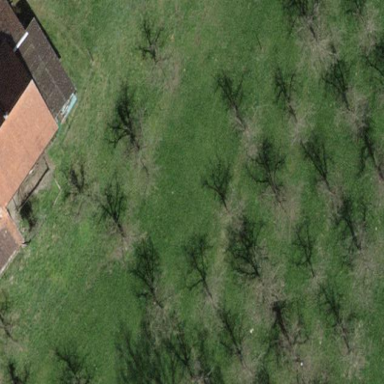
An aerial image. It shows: Orchard.